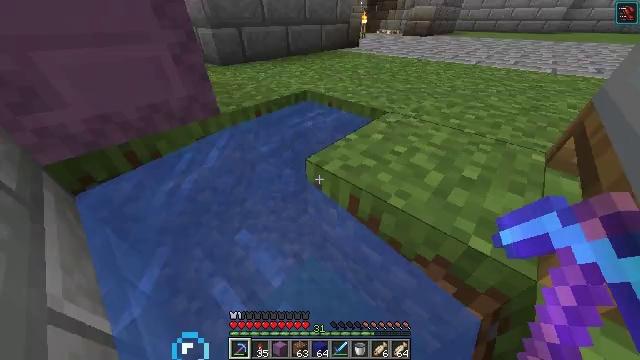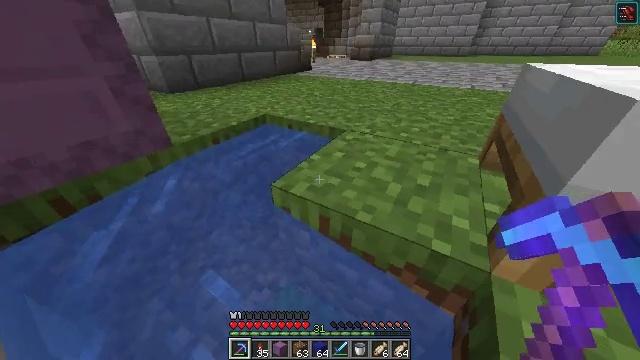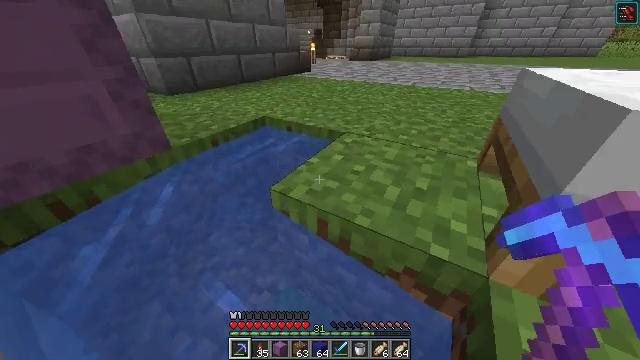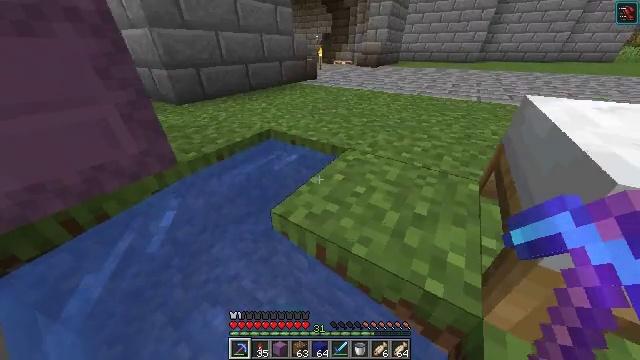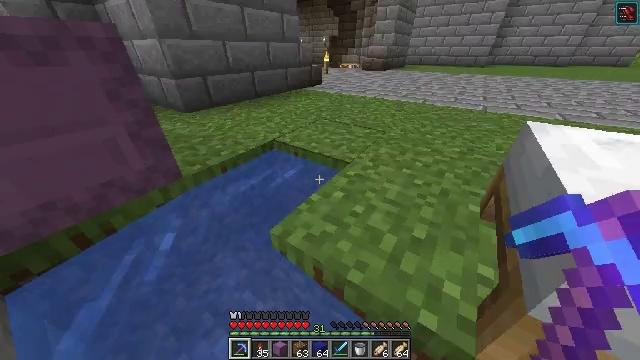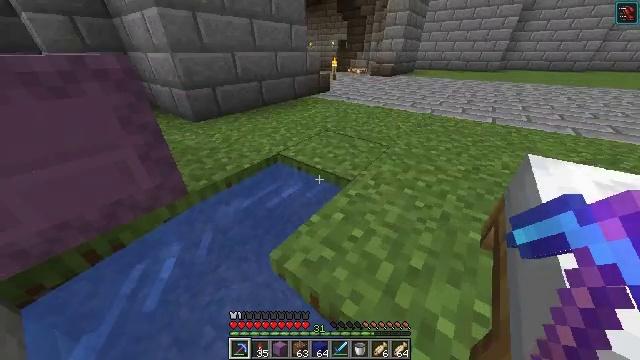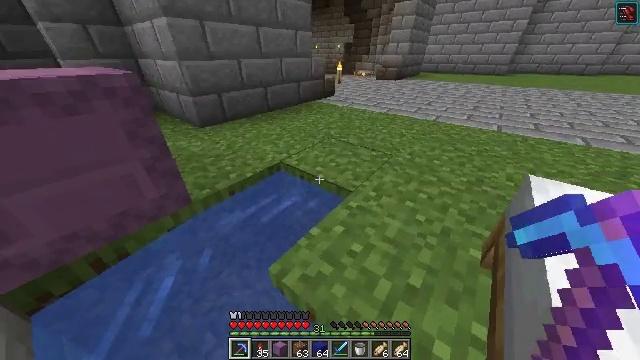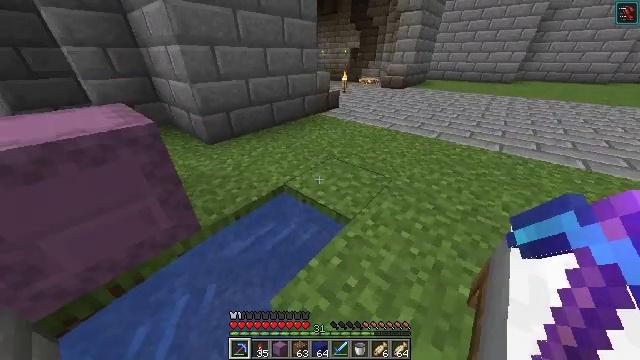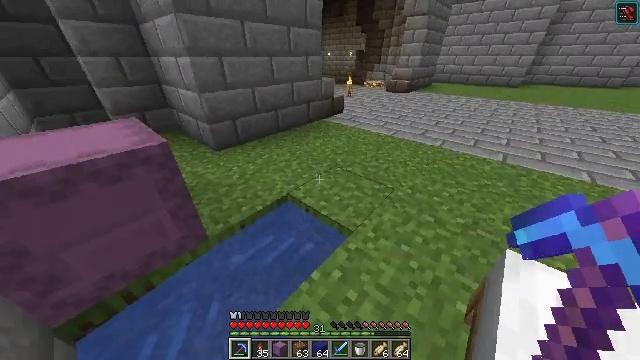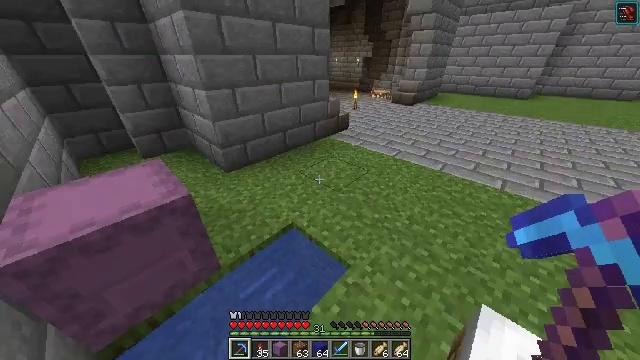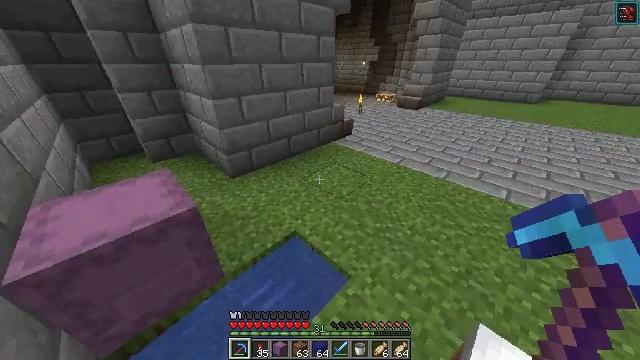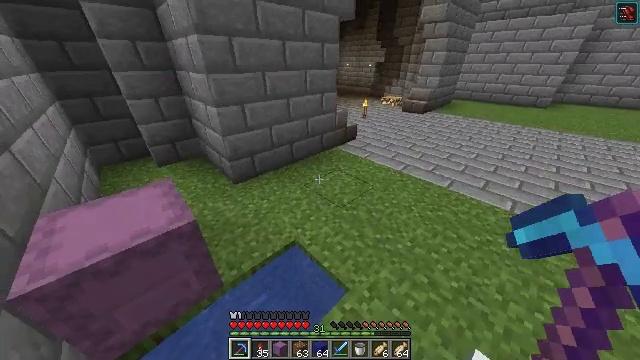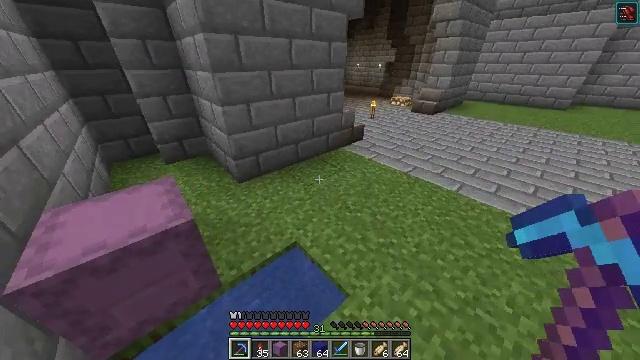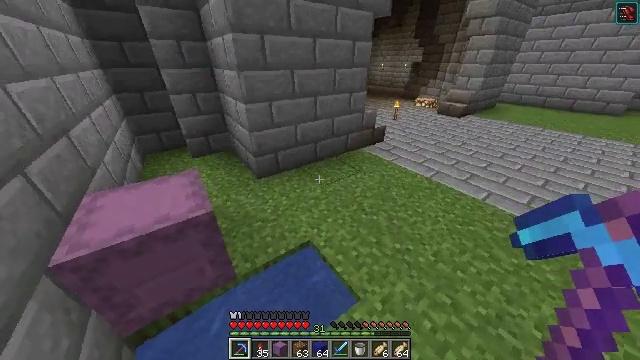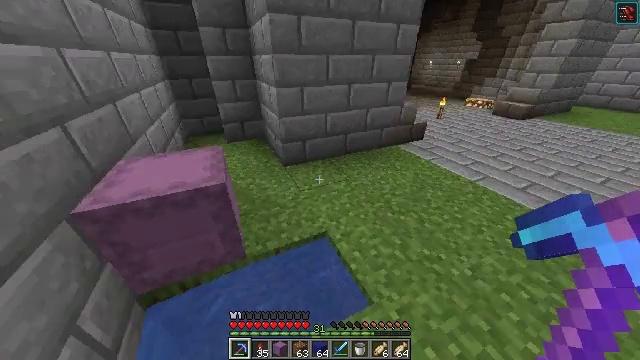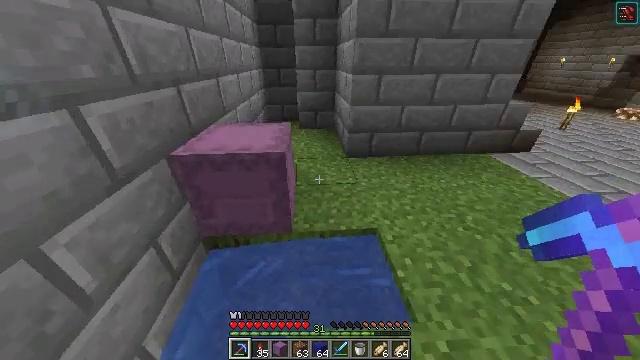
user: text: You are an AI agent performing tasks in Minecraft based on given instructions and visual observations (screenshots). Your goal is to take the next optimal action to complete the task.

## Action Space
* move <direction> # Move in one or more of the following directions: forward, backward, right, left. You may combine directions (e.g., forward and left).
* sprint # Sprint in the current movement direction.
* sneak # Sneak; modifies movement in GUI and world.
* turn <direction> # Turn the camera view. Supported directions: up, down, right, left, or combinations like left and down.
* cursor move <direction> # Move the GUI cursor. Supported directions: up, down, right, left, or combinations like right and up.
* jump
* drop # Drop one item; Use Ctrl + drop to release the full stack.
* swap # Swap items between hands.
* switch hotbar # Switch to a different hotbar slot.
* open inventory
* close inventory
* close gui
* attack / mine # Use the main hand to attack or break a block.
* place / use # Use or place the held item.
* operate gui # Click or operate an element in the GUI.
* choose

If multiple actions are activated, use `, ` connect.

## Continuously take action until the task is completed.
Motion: motion action
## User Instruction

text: Collect the shulker box to move it.
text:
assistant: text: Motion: move forward and move right, turn right and up, jump
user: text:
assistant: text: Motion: move forward and move right, jump
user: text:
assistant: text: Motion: move forward and move right, turn left, jump
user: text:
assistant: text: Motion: move forward and move right, turn left, jump
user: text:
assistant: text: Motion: move forward and move right, turn left, jump
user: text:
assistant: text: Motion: move forward and move right, turn left, jump
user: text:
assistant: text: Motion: move forward and move right, turn left, jump
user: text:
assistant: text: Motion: move forward and move right, turn left, jump
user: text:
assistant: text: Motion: move forward and move right, turn left, jump
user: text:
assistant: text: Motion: move forward and move right, turn left, jump
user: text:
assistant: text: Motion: move forward and move right, turn left, jump
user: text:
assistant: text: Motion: move forward and move right, turn left, jump
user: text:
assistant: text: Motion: move forward and move right, turn left
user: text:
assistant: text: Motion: turn left
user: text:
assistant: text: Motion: turn left
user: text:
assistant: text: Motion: turn left
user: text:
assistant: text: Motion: turn left
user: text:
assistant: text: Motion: turn left
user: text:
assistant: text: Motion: turn left, use / place
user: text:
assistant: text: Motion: use / place
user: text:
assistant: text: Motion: use / place
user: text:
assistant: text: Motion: no_op
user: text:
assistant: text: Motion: no_op
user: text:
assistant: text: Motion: open gui
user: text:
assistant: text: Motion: no_op
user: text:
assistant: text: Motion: no_op
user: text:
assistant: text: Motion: cursor move right
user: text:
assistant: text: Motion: cursor move right and up
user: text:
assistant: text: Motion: cursor move right and up
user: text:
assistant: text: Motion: cursor move right